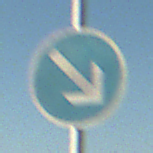
Verkehrszeichen: VorgeschriebeneVorbeifahrtRechts
Umgebung: Outdoor, Nature
Tageszeit: SunriseSunset
Wetter: Clear
Licht: Natural
Jahreszeit: NotSpecified
Kontrast: HighContrast